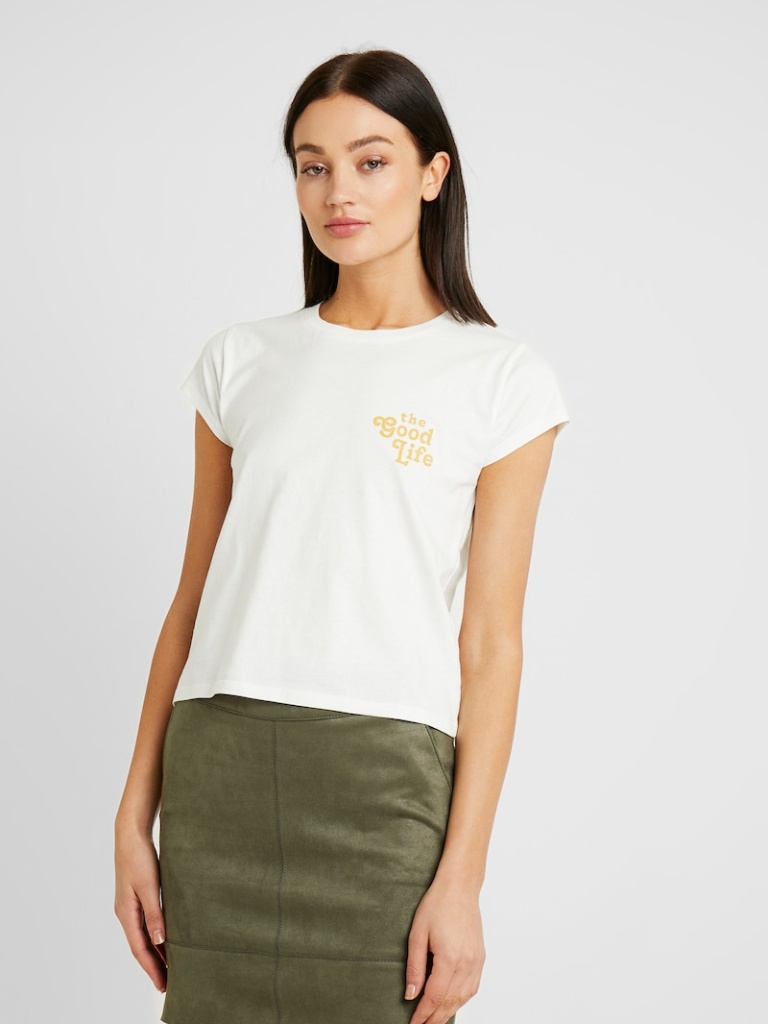
cotton relaxed short sleeve waist length Untucked crew t-shirt